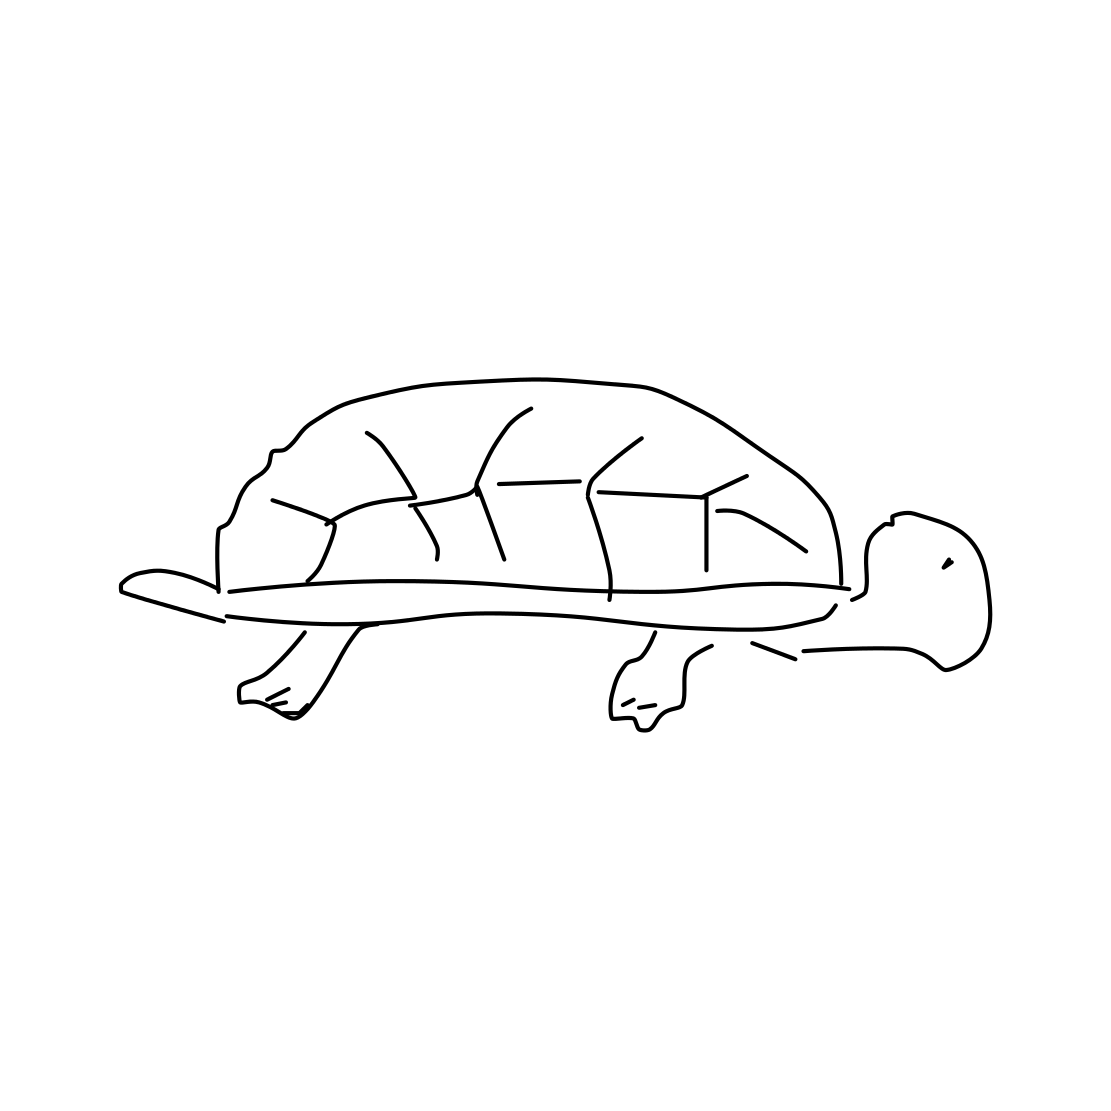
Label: sea turtle